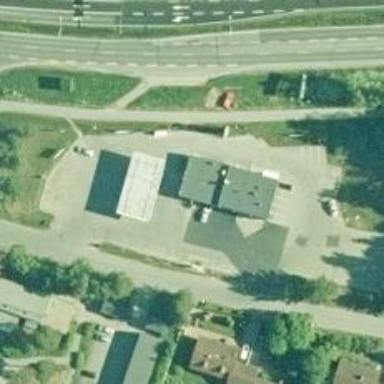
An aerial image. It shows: Convenience shop.